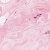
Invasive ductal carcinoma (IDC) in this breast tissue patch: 0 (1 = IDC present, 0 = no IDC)